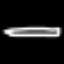
Label: pencil